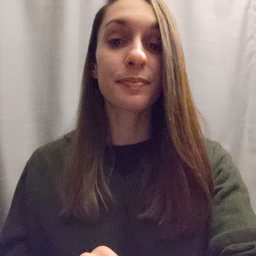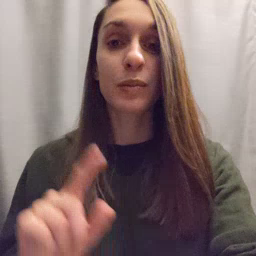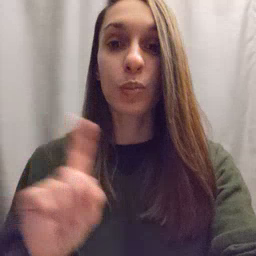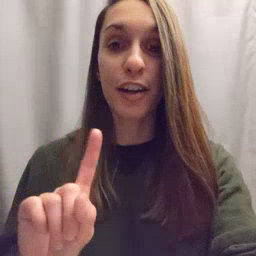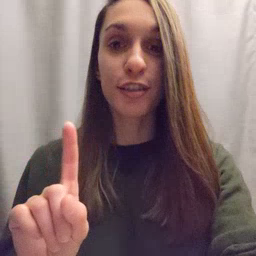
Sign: where